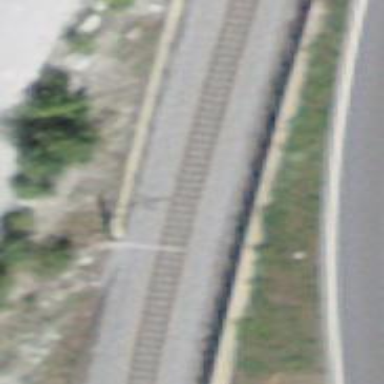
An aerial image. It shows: Retaining wall.